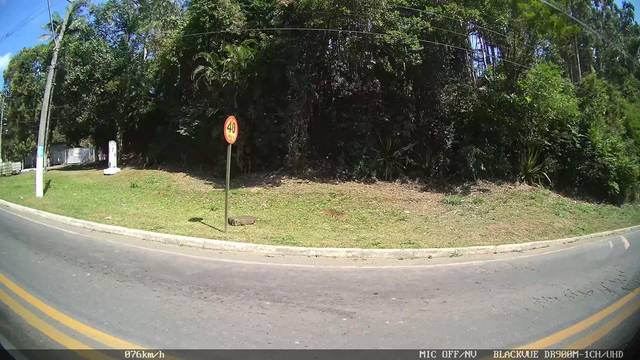
Region: Brazil
Coordinates: -20.285, -40.394